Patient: sex M, age 43
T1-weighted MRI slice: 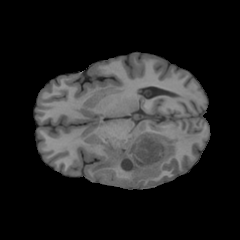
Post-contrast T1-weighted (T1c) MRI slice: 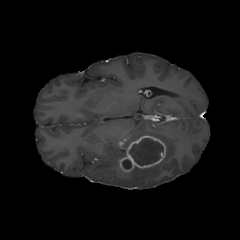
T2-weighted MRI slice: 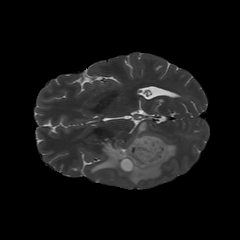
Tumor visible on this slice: yes
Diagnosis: Glioblastoma, IDH-wildtype
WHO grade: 4